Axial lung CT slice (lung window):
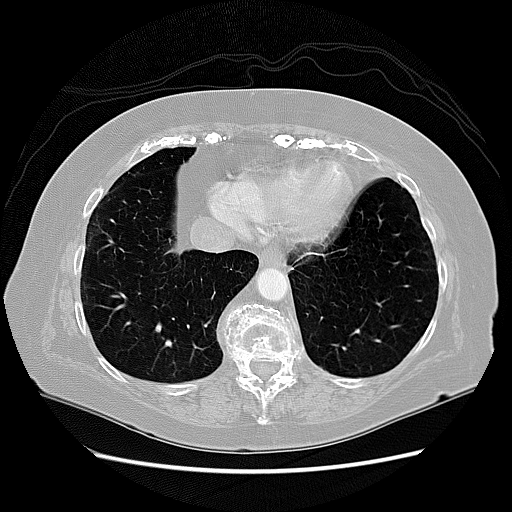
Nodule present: no